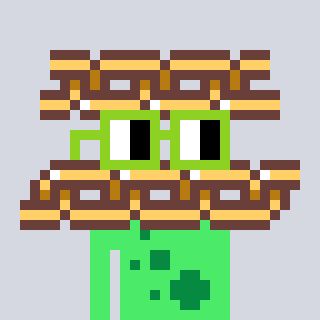
a pixel art character with square light green glasses, a chain-shaped head and a teal-colored body on a cool background